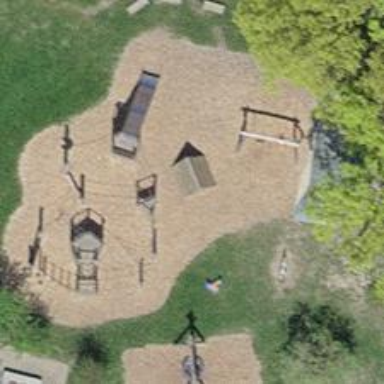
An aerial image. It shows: Playground area for leisure activities on the land.